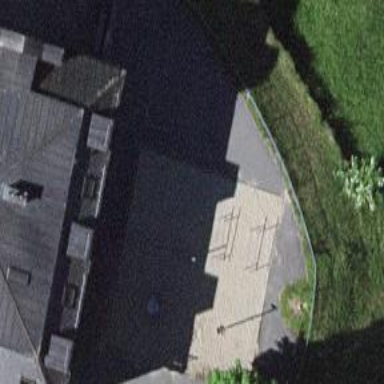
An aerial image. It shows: Playground area for leisure land.